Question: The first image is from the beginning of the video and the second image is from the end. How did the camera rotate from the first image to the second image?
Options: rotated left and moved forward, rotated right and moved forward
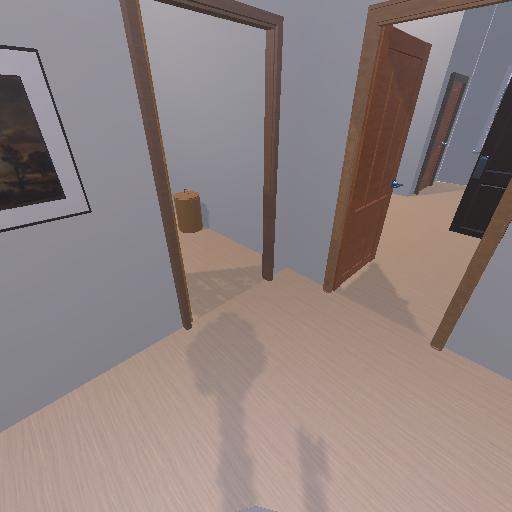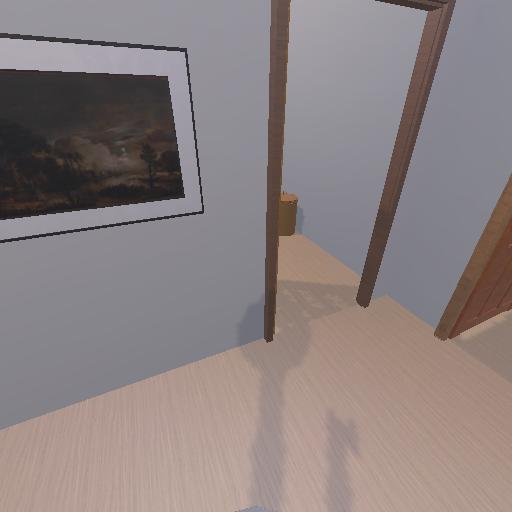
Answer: rotated left and moved forward